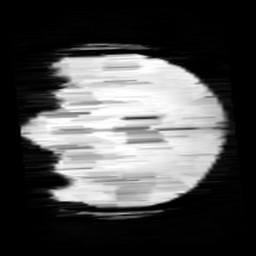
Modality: minIP
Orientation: coronal
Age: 11
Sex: female
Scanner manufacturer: siemens
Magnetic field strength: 3 T
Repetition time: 0.027 s
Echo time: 0.02 s